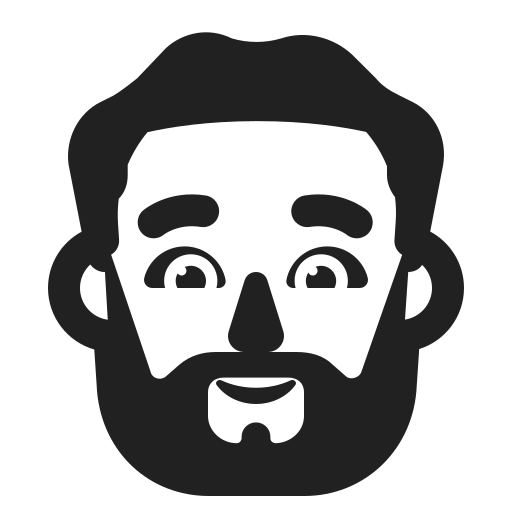
man beard high contrast default